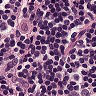
Metastatic tissue present: no